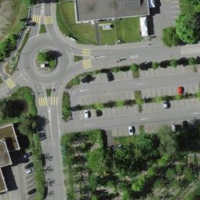
EUNIS habitat code: 54
Species observed at this site:
Medicago sativa
Salvia pratensis